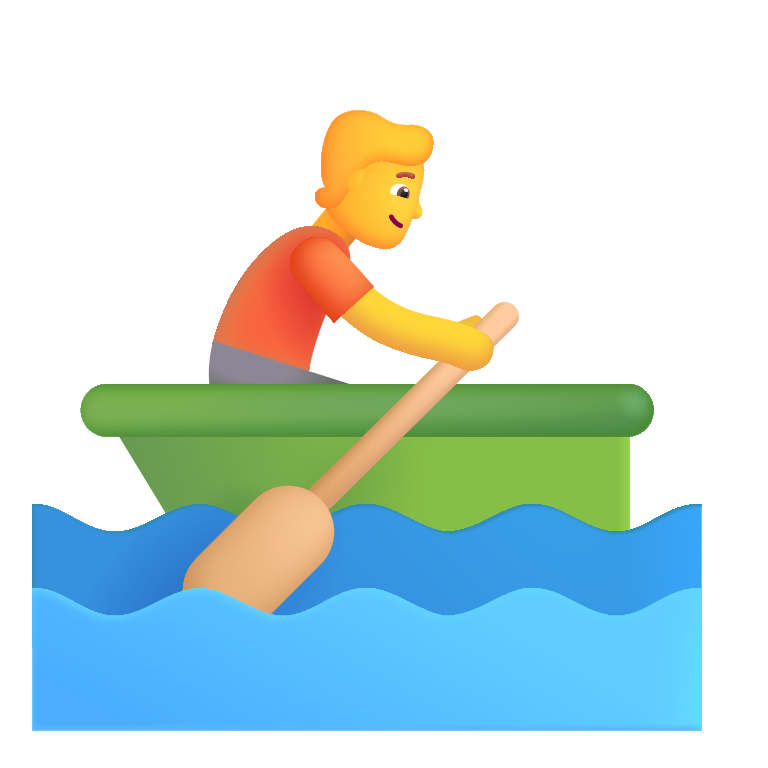
person rowing boat color default